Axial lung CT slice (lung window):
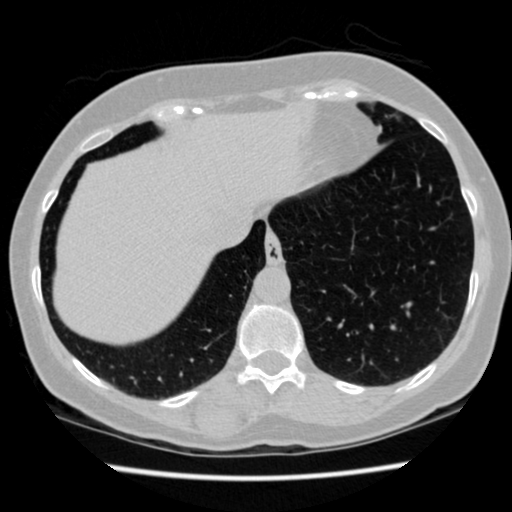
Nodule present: no